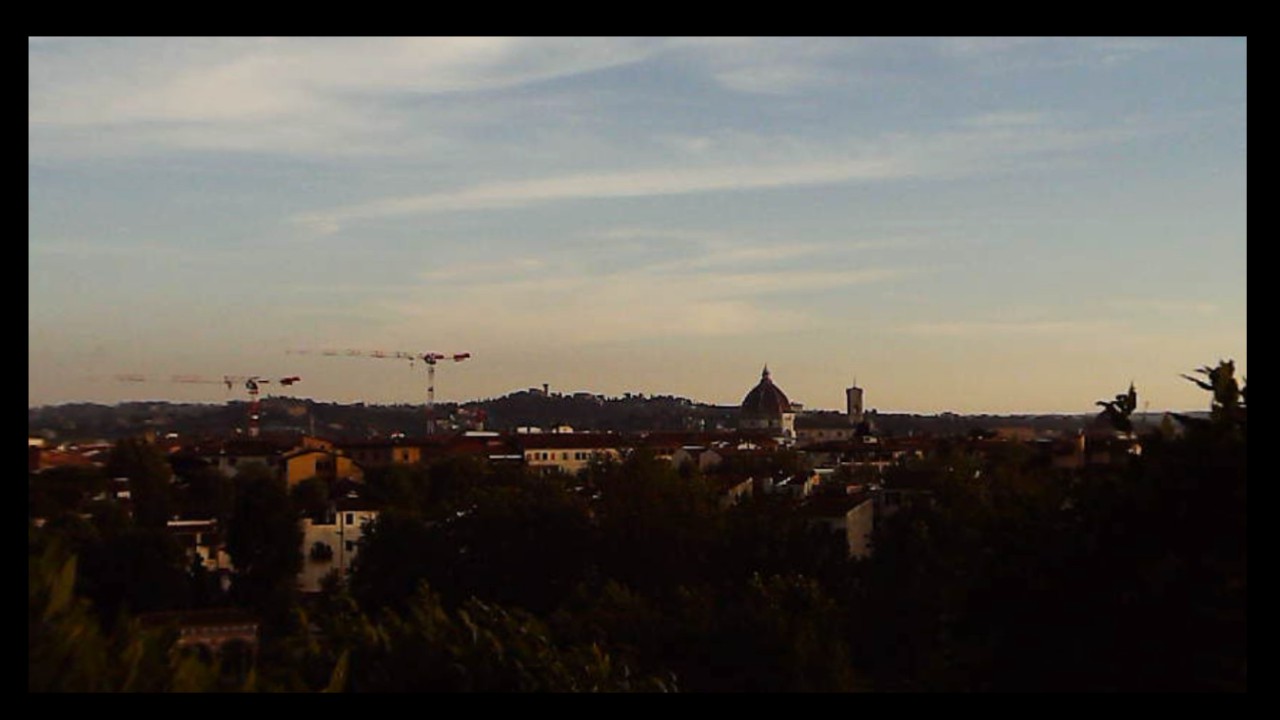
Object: Betafpv air75